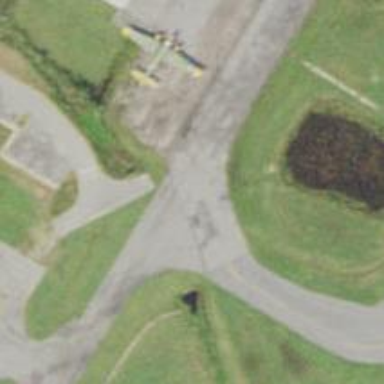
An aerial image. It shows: Image of taxiway at airport.